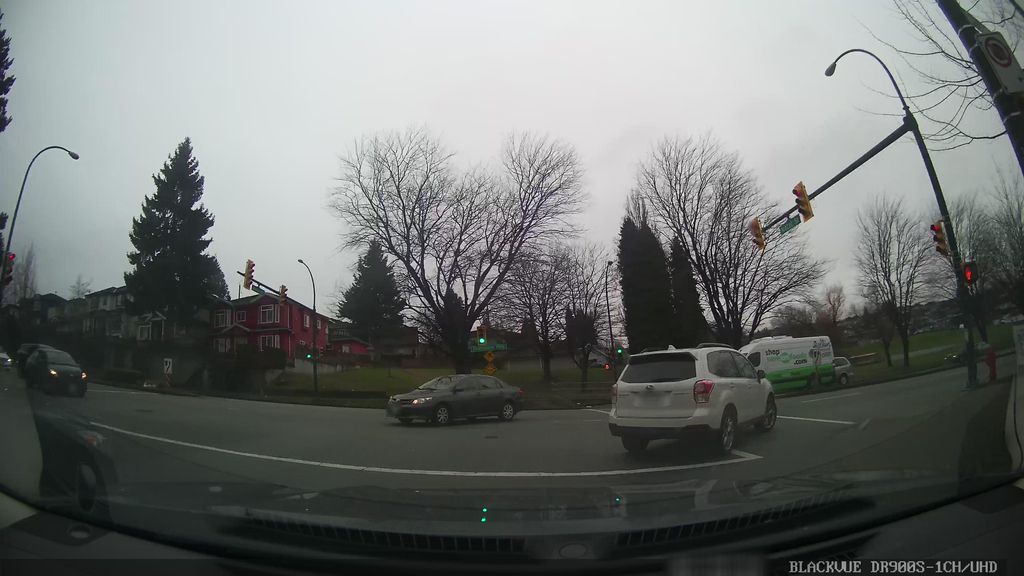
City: vancouver